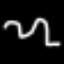
Label: squiggle